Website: apple-inc
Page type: customer-info-address
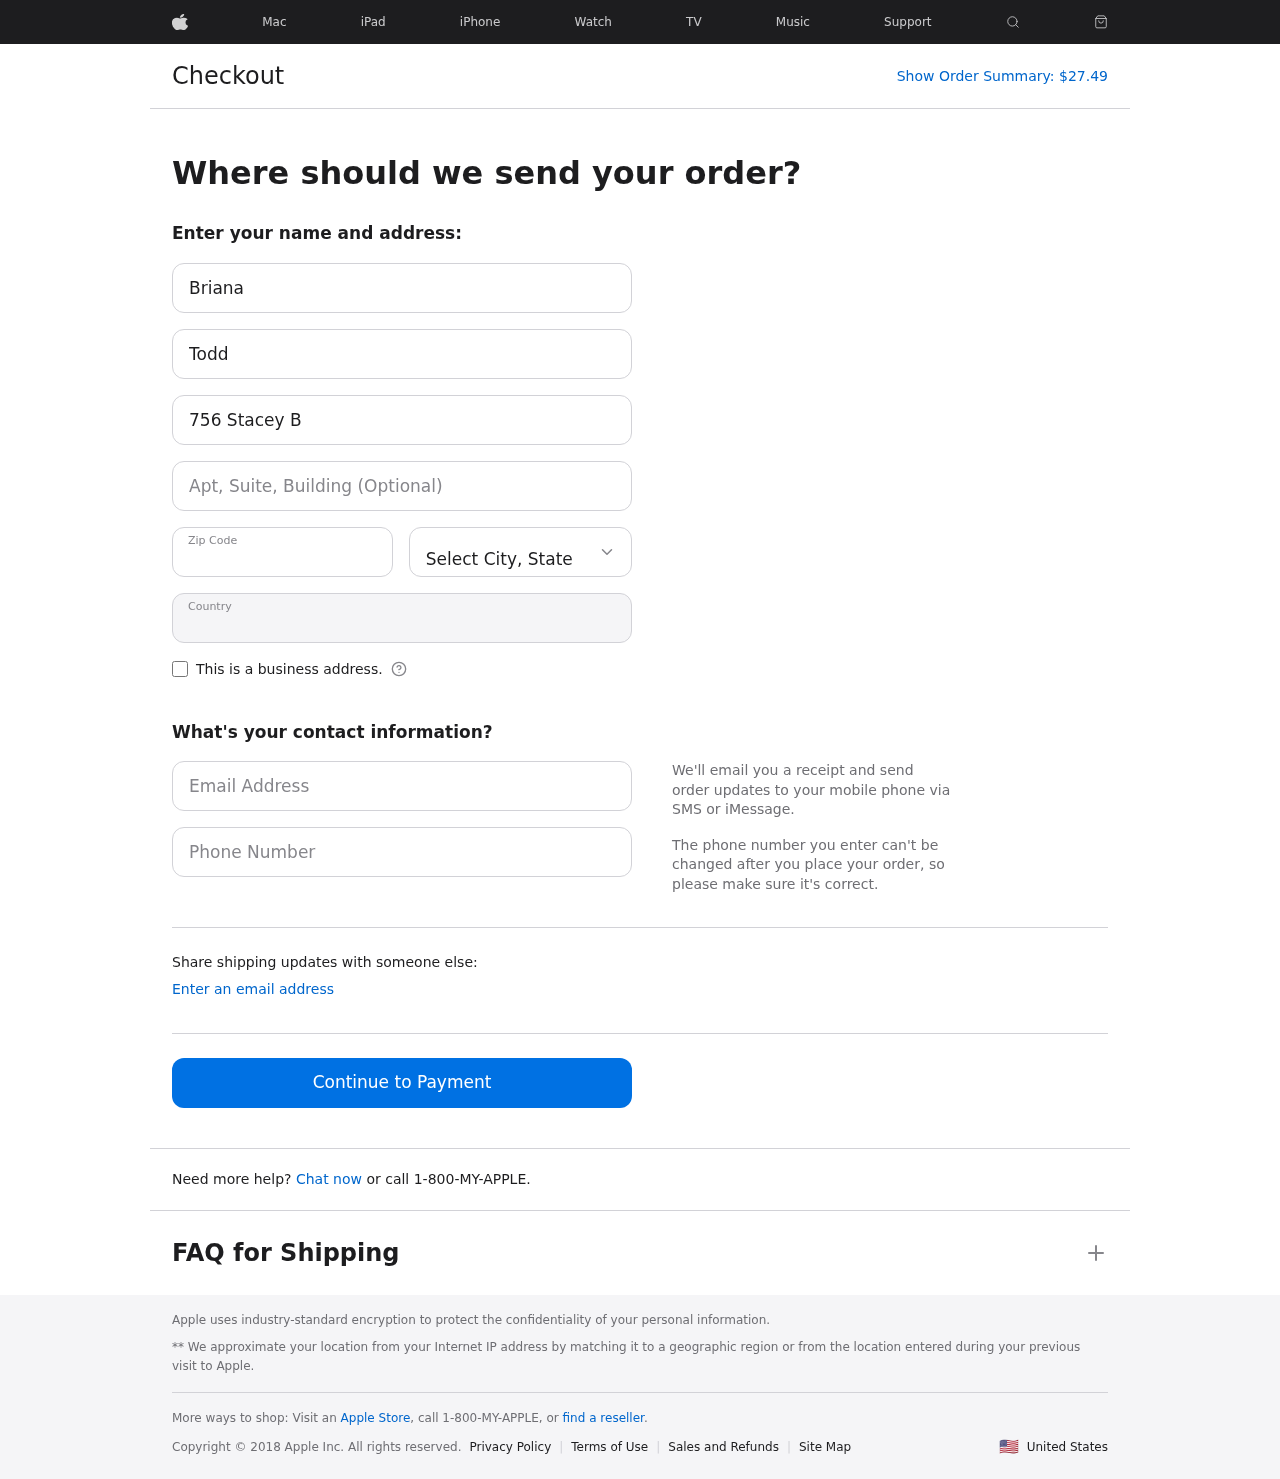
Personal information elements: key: PII_CITY_STATE
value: East Monica, GU
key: PII_COUNTRY
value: United States
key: PII_EMAIL
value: briana_todd@gmail.com
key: PII_FIRSTNAME
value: Briana
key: PII_LASTNAME
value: Todd
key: PII_PHONE
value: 3366231243
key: PII_POSTCODE
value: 35480
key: PII_STREET
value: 756 Stacey Burg Apt. 811
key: PII_STREET2
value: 1302 David Turnpike Suite 899
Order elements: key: ORDER_TOTAL
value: $27.49